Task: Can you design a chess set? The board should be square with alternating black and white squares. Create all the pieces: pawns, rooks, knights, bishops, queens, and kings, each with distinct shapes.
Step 4522:
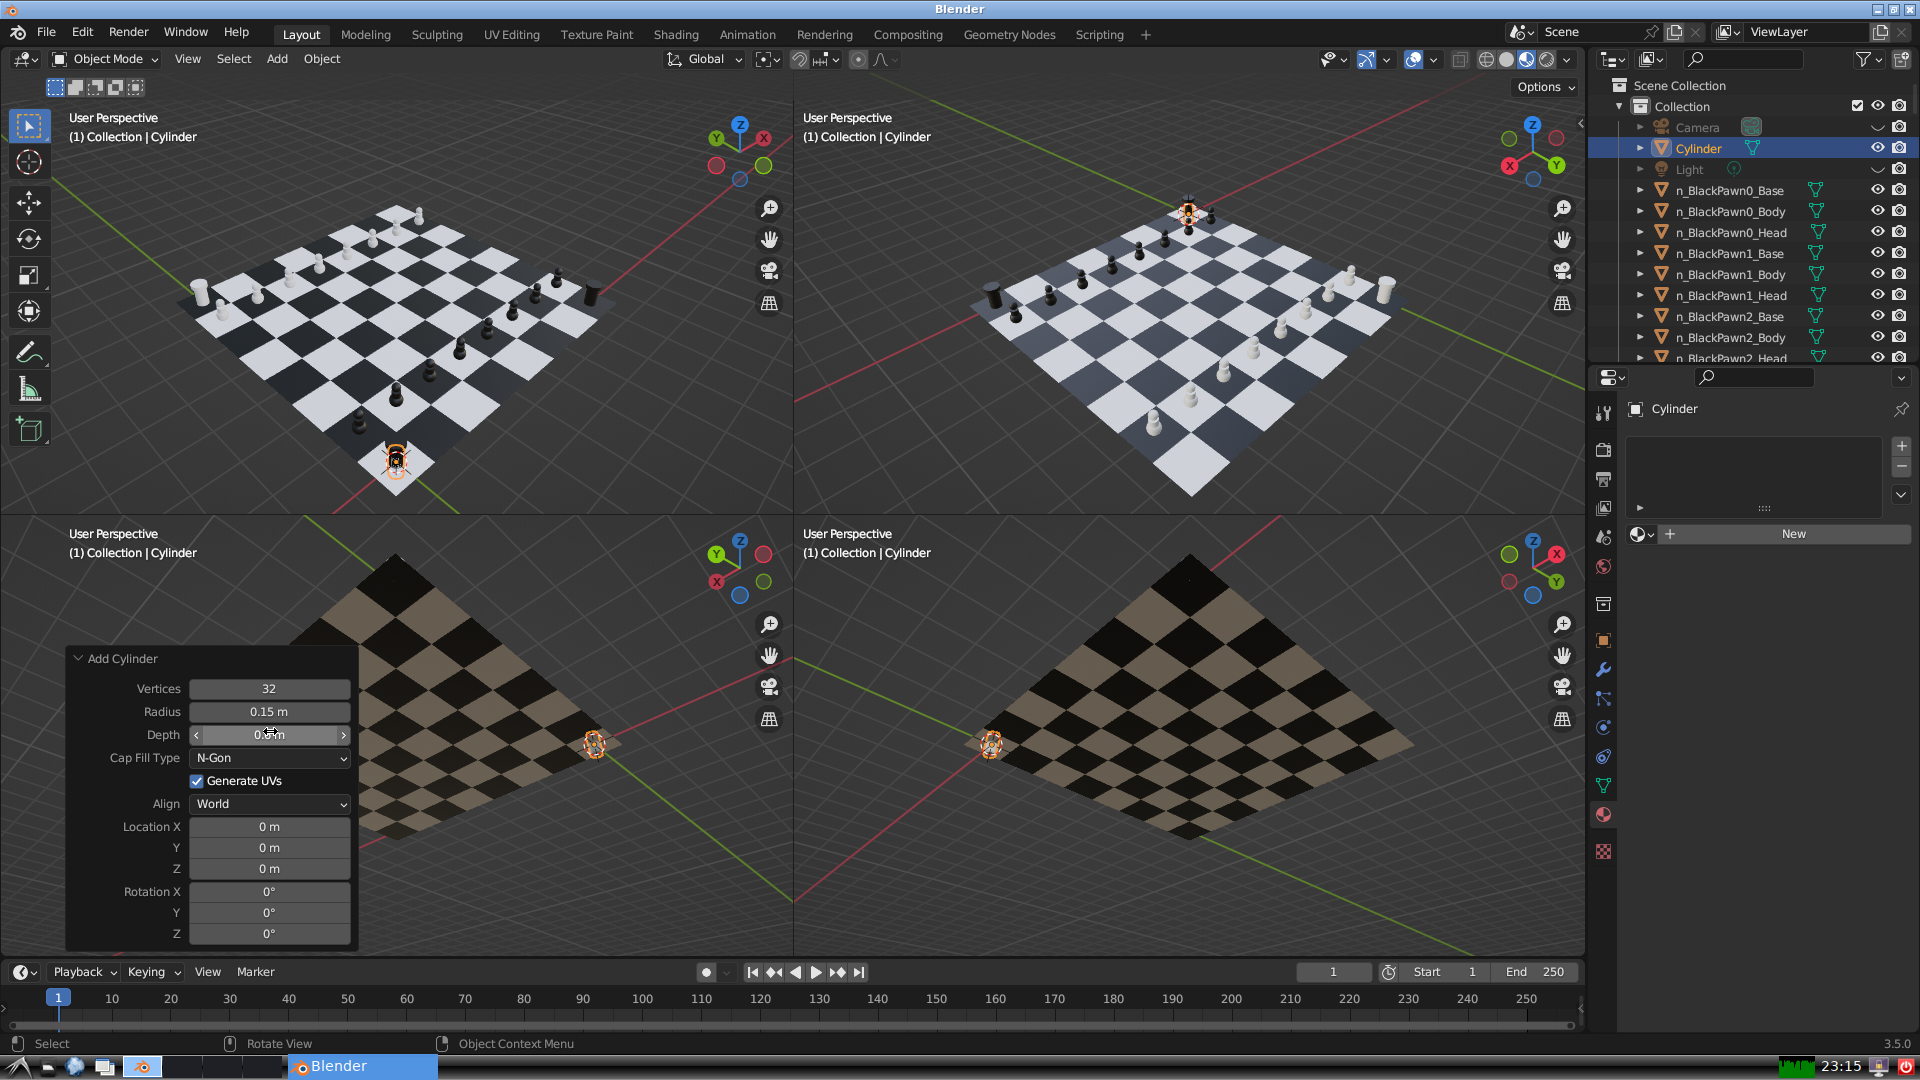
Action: {"mouse_move": [270, 824]}